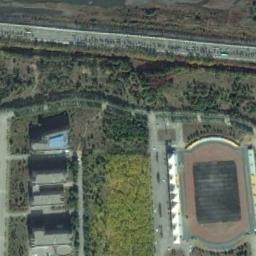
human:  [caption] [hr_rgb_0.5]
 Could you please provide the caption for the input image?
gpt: Track and field are surrounded by vegetation, Next to the building .

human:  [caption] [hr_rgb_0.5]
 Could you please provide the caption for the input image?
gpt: The road is next to the ground track field .

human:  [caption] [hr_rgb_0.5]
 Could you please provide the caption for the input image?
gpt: The ground track field is surrounded by lots of trees and some buildings beside .

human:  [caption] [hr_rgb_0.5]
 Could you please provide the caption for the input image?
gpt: There are green fields and red tracks .

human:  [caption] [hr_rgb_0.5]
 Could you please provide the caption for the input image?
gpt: There are many trees around the ground track field .